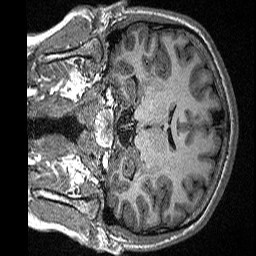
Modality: T1w
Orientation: coronal
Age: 27
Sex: female
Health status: healthy
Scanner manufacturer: siemens
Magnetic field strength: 3 T
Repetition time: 2.3 s
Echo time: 0.00298 s